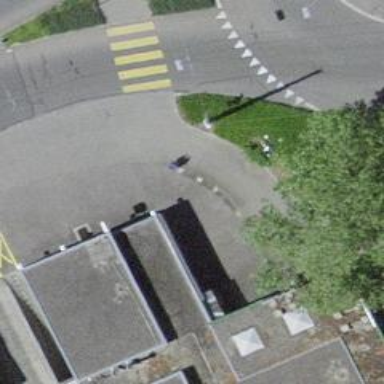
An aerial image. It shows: Bicycle parking area with stands available.